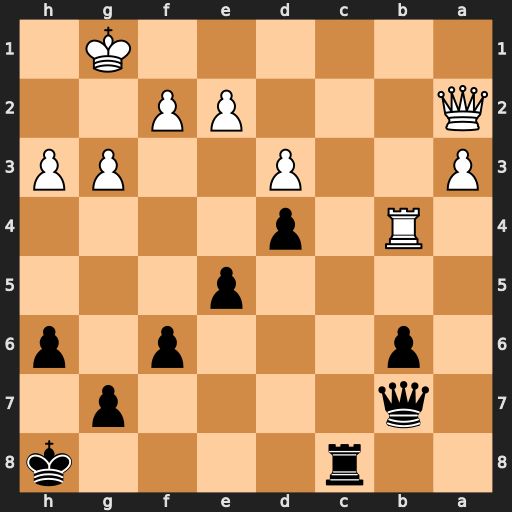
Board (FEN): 2r4k/1q4p1/1p3p1p/4p3/1R1p4/P2P2PP/Q3PP2/6K1
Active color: b
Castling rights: -
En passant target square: -
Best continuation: Rc1+ Kh2 Rh1#